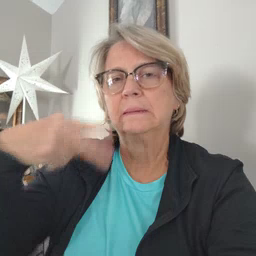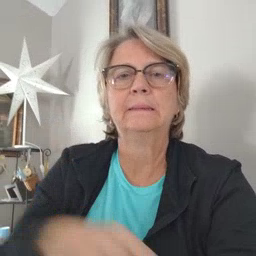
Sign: dance